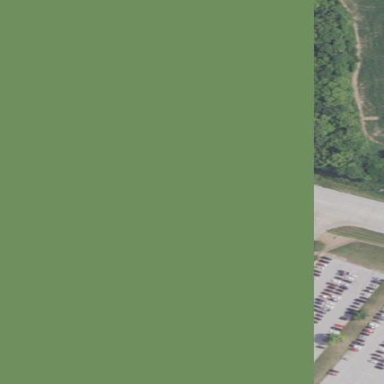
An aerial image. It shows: Parking area.